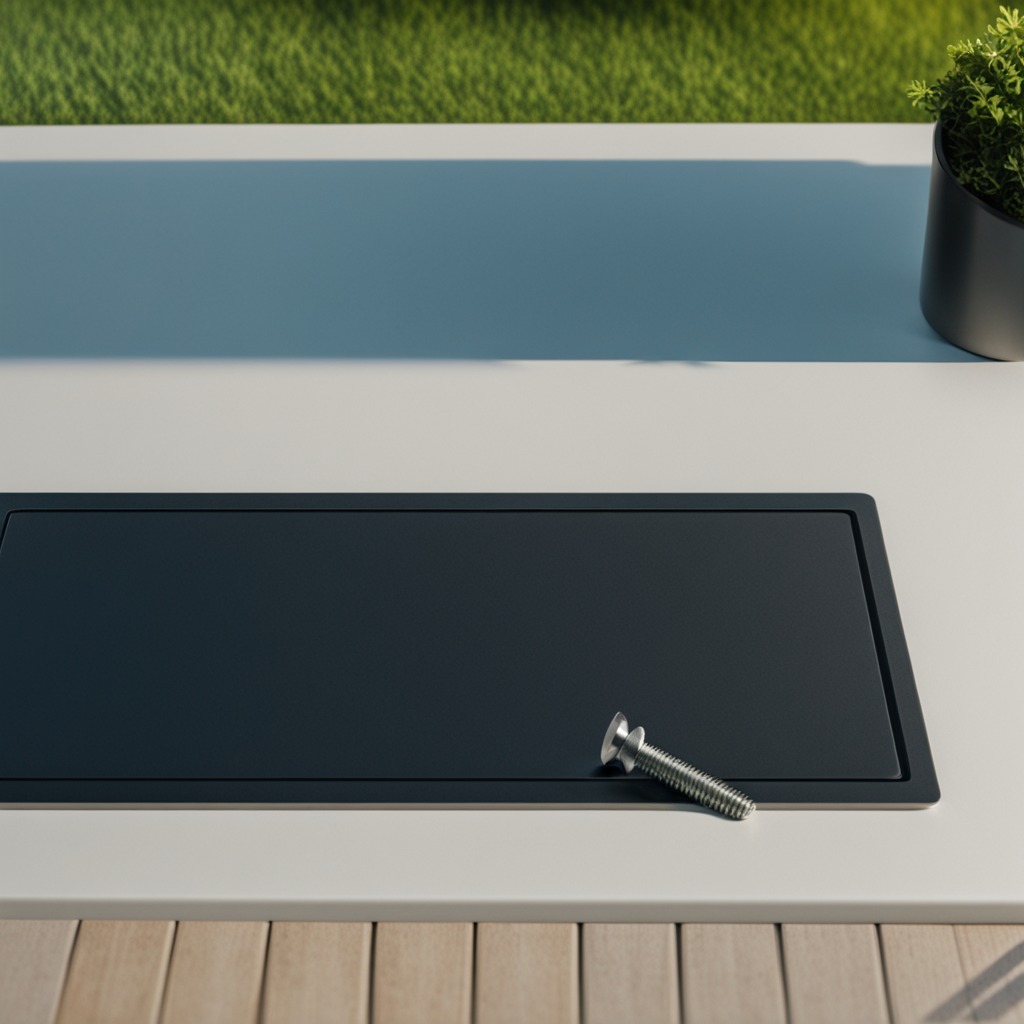
A metal screw is lying on the textured surface of the table.